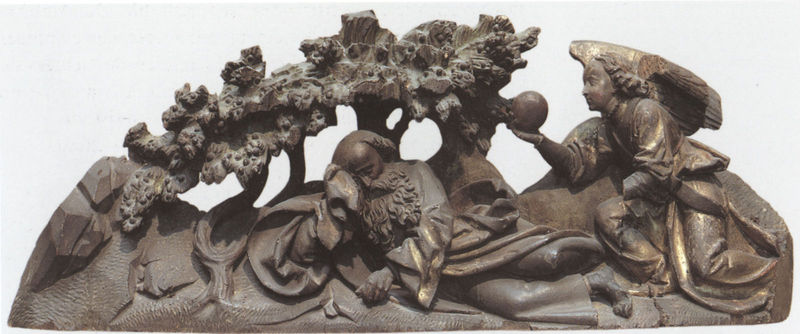
Titel: Hochaltar aus der Karmeliterkirche Maria Himmelfahrt in Nürnberg
Künstler: Veit Stoß
Standort: Bamberg, Dom (EU - D - B)
Schlagwörter: mann, schlaf, bäume, holz, pflanzen, wald, engel, skulptur, relief, knie, traum, kugel, gabe, verkündigung